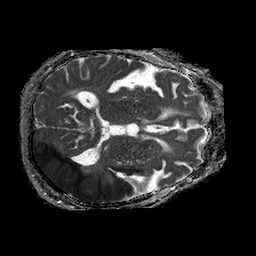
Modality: ADC
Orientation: axial
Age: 71
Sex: male
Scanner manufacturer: philips
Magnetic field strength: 1.5 T
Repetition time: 4.6 s
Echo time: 0.08631 s